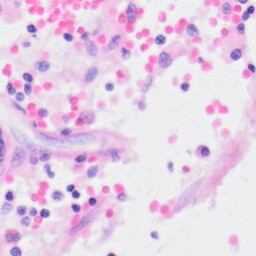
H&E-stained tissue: Kidney